Question: I'm trying a classic Ruby install via RVM un Cloud9, but I get a bash error:
'''
bash: 1.1G: syntax error: invalid arithmetic operator (error token is ".1G")
'''

UPDATE:
So I did some digging into the RVM script which does the magic, and it seems this error comes from this part of the script '/usr/local/rvm/scripts/functions/utility' (line 416):
'''
__rvm_calculate_space_free()
{
# OpenBSD does not have 'df -m' param
__free_space="$( \command \df -Pk "$1" | __rvm_awk 'BEGIN{x=4} /Free/{x=3} $3=="Avail" {x=3} END{print $x}' )"
if [[ "${__free_space}" == *M ]]
then __free_space="${__free_space%M}" # some systems ignore -k and print M
else __free_space="$(( __free_space / 1024 ))"
fi
}
'''
This is beyond my knowledge, but it would seem to me that the reported free space includes that 'G' which somehow messes with the operation, hence the arithmetic error.
Any help appreciated.
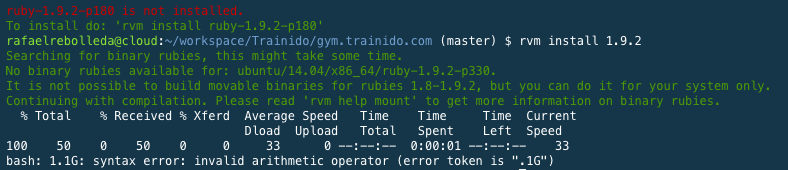
Answer: A solution is to modify your PATH variable like from:
'''
$ echo $PATH
/home/ubuntu/.nvm/v0.10.30/bin:/usr/local/rvm/gems/ruby-2.1.1@rails4/bin:/usr/local/rvm/gems/ruby-2.1.1@global/bin:/usr/local/rvm/rubies/ruby-2.1.1/bin:/mnt/shared/bin:/home/ubuntu/workspace/node_modules/.bin:/home/ubuntu/bin:/usr/local/sbin:/usr/local/bin:/usr/sbin:/usr/bin:/sbin:/bin:/mnt/shared/sbin:/opt/gitl:/opt/go/bin:/mnt/shared/c9/app.nw/bin:/usr/local/rvm/bin
'''
to
'''
$ export PATH=/home/ubuntu/.nvm/v0.10.30/bin:/usr/local/rvm/gems/ruby-2.1.1@rails4/bin:/usr/local/rvm/gems/ruby-2.1.1@global/bin:/usr/local/rvm/rubies/ruby-2.1.1/bin:/home/ubuntu/workspace/node_modules/.bin:/home/ubuntu/bin:/usr/local/sbin:/usr/local/bin:/usr/sbin:/usr/bin:/sbin:/bin:/mnt/shared/sbin:/opt/gitl:/opt/go/bin:/mnt/shared/c9/app.nw/bin:/usr/local/rvm/bin:/mnt/shared/bin
'''
Note the '/mnt/shared/bin' dir is now at the last position of the PATH variable.